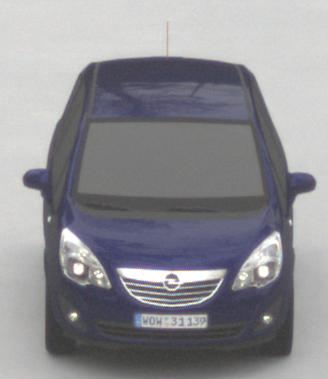
Make: Opel
Model: Meriva 1.4
Detailed model: Meriva (B)
Model produced from: 2010/05
Model produced until: 2013/11
Doors: 5
Color: blue
Road condition: dry road
Daytime: midday
Contrast: low contrast